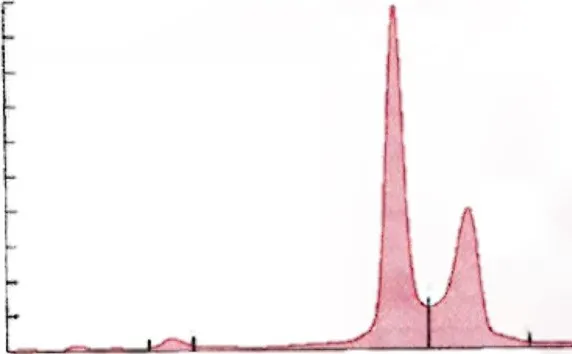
Alkaline hemoglobin electrophoresis of the patient's hemoglobin. Alkaline hemoglobin electrophoresis on cellulose acetate with densitometer tracing superimposed below electrophoresis bands shows a dense band where HbA is expected to appear and a second band that has migrated more anodally indicating an unknown hemoglobin variant.
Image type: pathology (h&e)